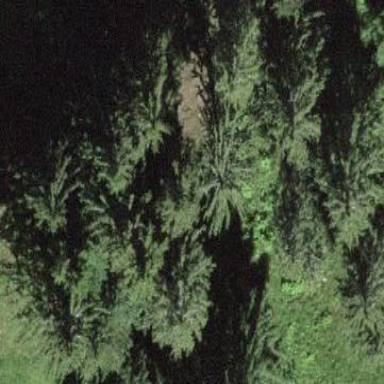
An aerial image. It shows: Forest area.